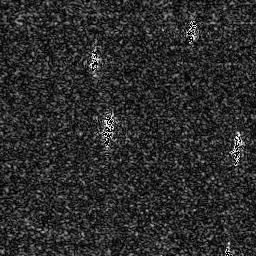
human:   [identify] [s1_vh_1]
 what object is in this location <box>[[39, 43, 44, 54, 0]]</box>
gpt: <ref>1 small ship at the center</ref>

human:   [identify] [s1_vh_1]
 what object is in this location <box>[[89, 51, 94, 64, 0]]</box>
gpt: <ref>1 small ship at the right</ref>